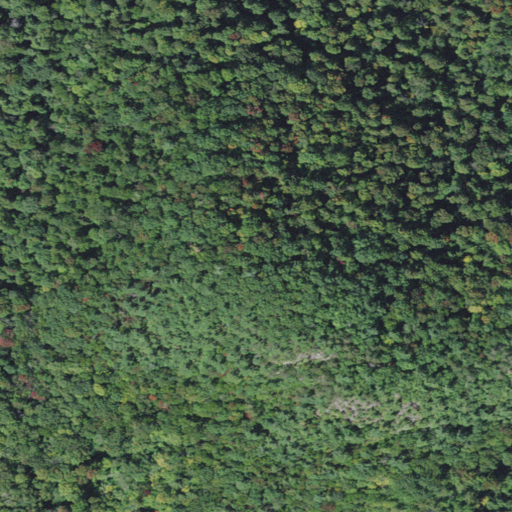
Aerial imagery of mountain in Vermont named High Knob containing deciduous forest, evergreen forest, mixed forest, and pasture